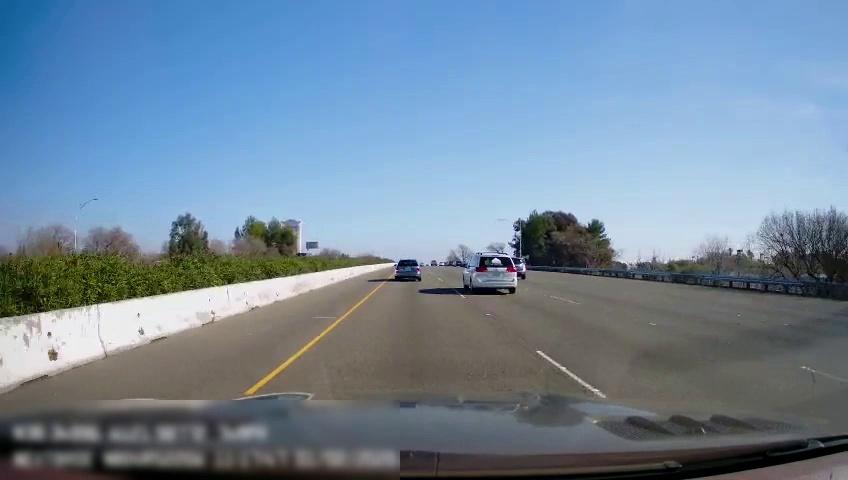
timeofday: Day
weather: Sunny
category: Drivable Space
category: Vehicles | Car
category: Vehicles | Car
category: Vehicles | SUV
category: Lanes | Current Lane
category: Lanes | Current Lane
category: Lanes | Alternate Lane
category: Lanes | Alternate Lane